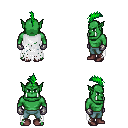
a pixel art fantasy rpg character, male body template, orc, green skin, white tattered cape, teal pants, green mohawk hairstyle, metal gloves, maroon shoes, four views (front, back, left, right), 2x2 character sprite sheet, small pixel art, hard edges, no anti-aliasing